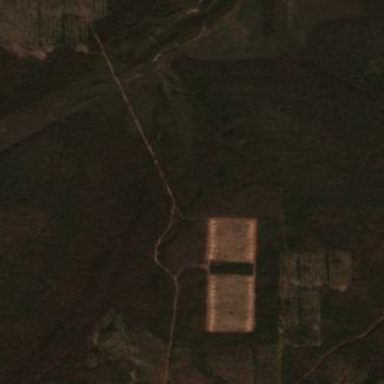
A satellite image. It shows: Logging area.